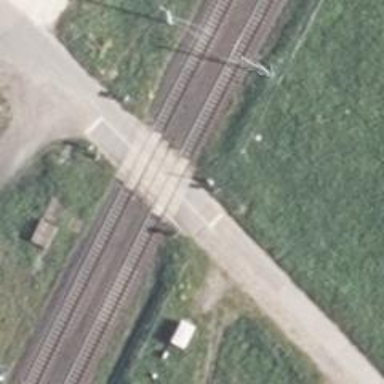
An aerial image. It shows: Level crossing along the railway.